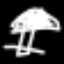
Label: mushroom